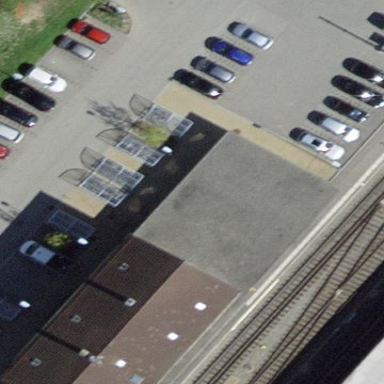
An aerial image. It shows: Transportation building.